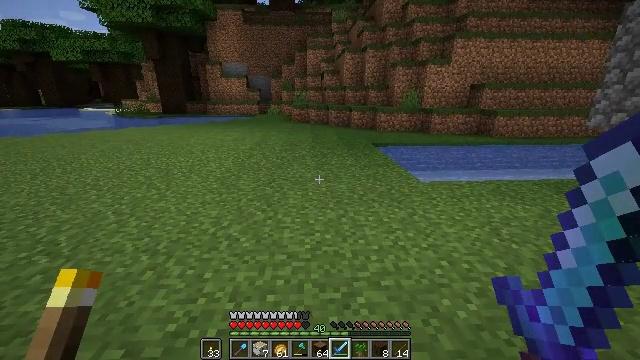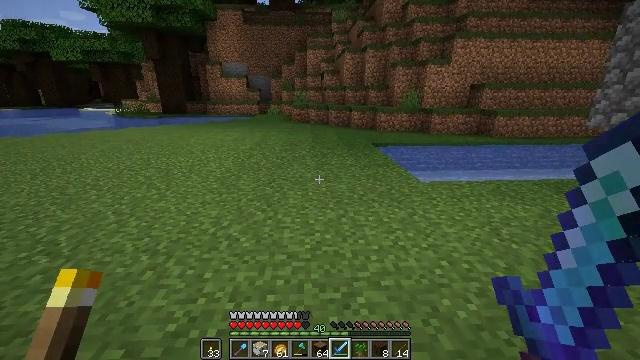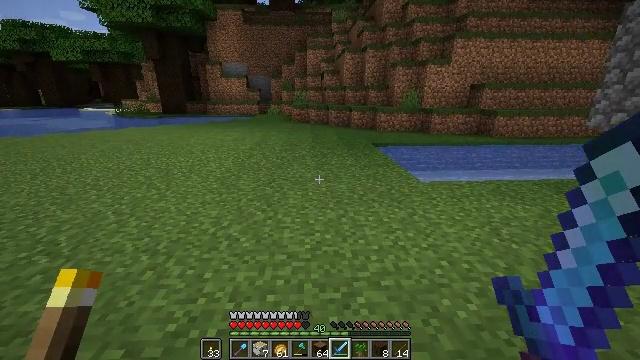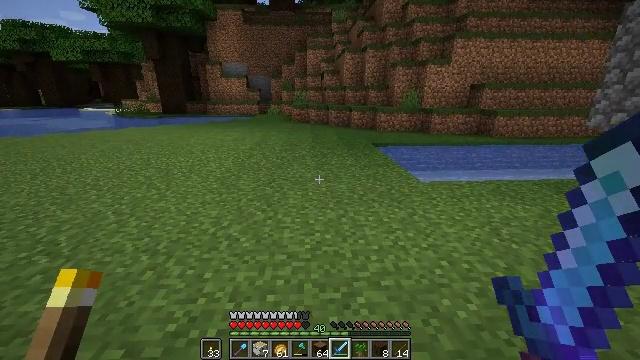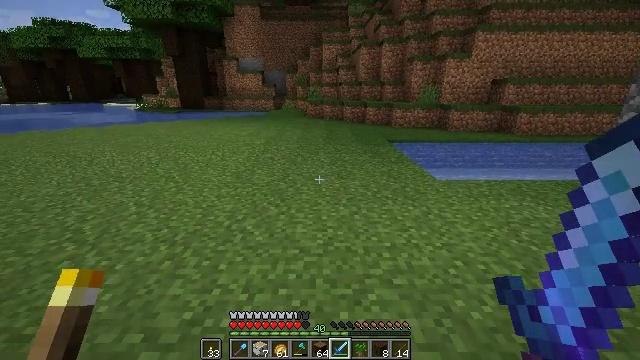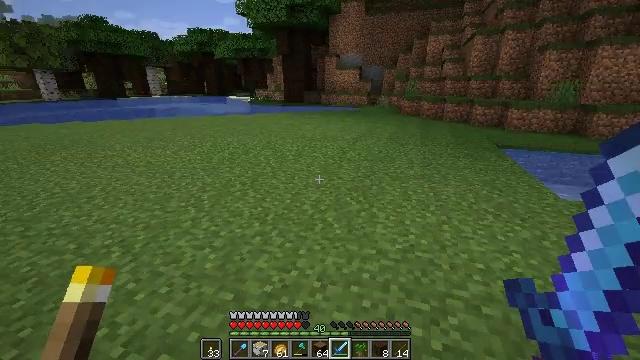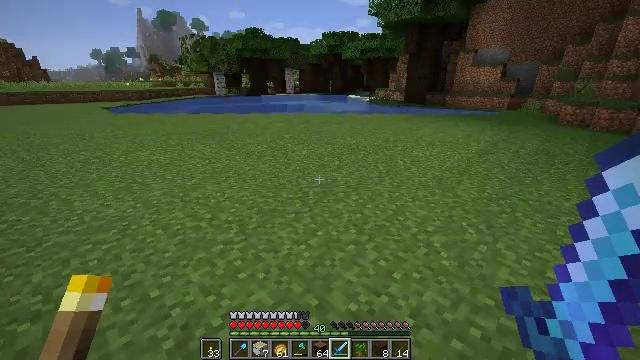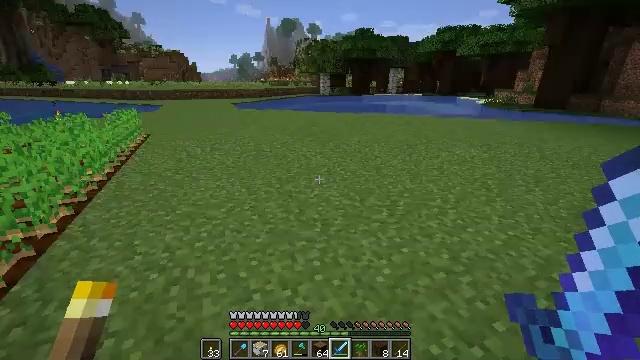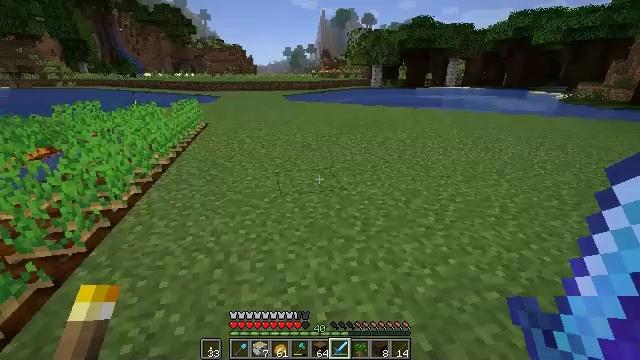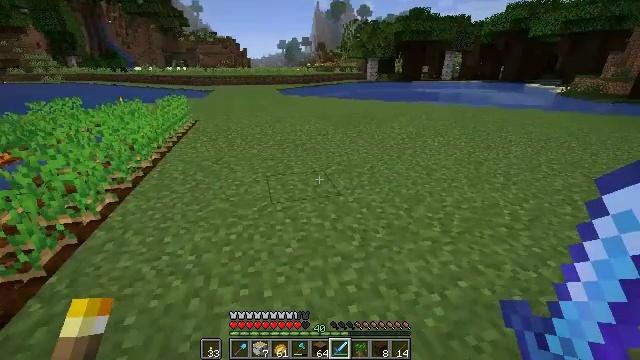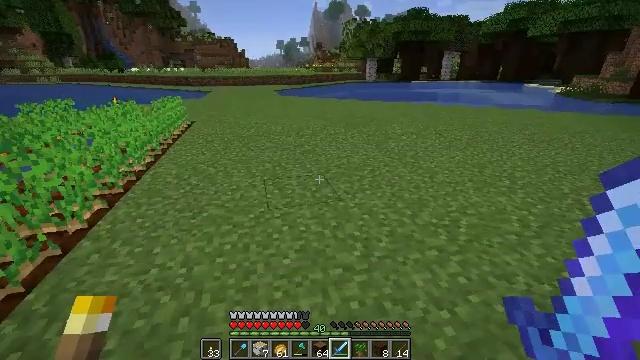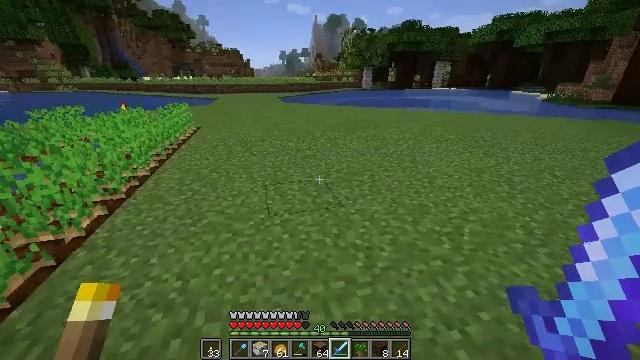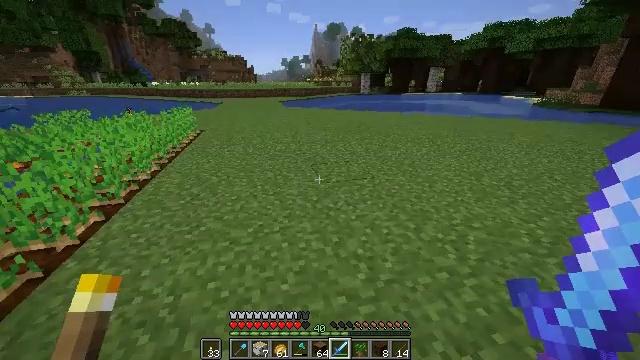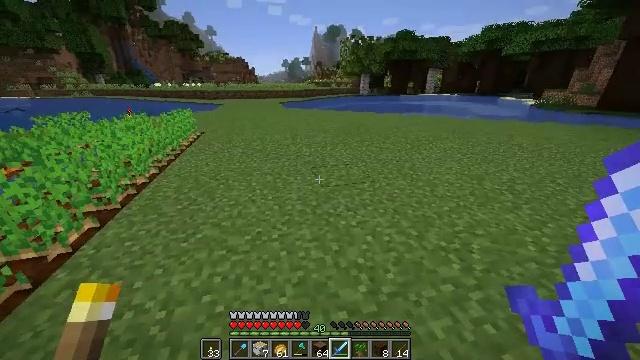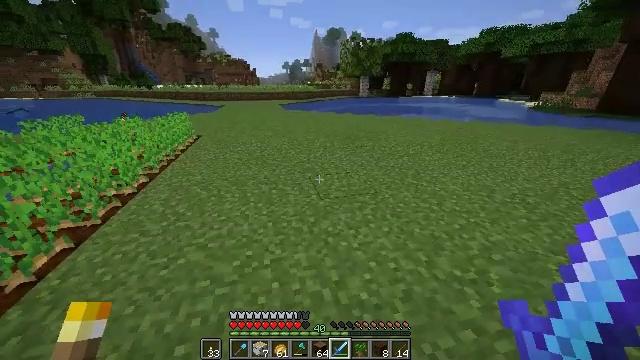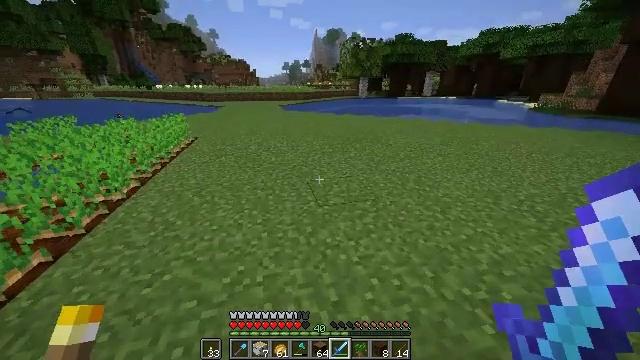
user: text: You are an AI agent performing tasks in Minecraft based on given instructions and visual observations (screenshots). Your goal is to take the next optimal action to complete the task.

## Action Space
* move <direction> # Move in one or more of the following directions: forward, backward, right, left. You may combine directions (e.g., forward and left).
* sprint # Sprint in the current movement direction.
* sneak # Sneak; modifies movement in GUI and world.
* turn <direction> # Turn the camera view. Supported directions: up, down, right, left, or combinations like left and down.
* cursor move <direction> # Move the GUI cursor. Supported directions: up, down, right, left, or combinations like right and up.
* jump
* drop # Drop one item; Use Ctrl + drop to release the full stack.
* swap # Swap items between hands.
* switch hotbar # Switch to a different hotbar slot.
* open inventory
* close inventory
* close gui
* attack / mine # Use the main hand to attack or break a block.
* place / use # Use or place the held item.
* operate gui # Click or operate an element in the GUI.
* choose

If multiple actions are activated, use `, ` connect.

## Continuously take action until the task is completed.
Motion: motion action
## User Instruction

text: Collect some oak leaves.
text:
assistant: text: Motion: no_op
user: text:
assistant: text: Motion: no_op
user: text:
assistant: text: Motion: no_op
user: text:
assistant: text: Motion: turn left
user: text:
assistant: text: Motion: move forward, turn left
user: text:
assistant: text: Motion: move forward, turn left
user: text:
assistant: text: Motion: move forward, turn left
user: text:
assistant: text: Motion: move forward, turn left and down
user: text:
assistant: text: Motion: move forward, turn down
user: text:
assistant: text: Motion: move forward, sprint
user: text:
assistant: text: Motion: move forward, sprint
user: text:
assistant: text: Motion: move forward, sprint
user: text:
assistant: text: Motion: move forward
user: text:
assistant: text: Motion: move forward
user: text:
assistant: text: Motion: move forward, sprint
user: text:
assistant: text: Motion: move forward, sprint, turn right and up
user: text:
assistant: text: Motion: move forward, sprint
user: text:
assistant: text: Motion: move forward, sprint, turn left
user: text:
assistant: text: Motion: move forward, turn left
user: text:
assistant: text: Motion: move forward, turn left
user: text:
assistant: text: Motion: move forward, turn left
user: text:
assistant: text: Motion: move forward, jump
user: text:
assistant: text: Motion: move forward, jump
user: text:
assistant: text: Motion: move forward, turn left, jump
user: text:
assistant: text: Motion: move forward, turn left, jump
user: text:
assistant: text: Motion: move forward, turn left, jump
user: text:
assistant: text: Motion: move forward, turn left, jump
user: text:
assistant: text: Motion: move forward, turn left, jump
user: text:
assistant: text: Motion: move forward, turn left, jump
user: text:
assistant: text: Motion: move forward, turn left, jump